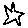
Label: star